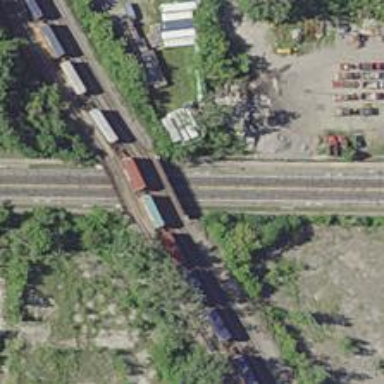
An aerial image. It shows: Railway bridge over siding rail service.